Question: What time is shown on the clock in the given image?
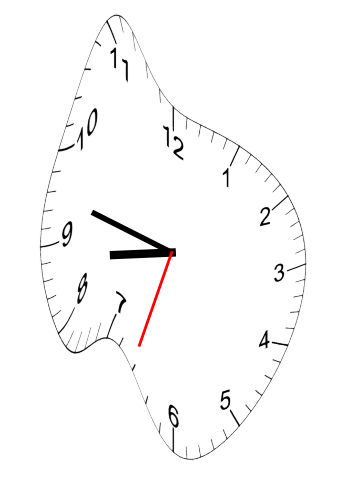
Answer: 08:47:33